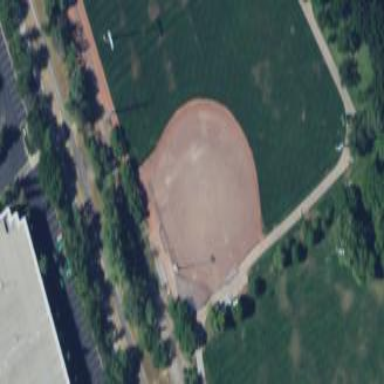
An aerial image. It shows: Baseball pitch for leisure and sports activities.